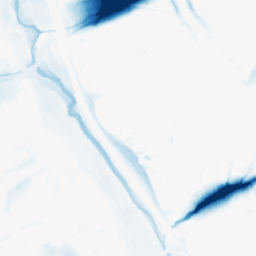
Category: morphological
Decomposition family: morphological_ellipse
Decomposition parameters: operation: closing
width: 50
height: 50
Upsampling method: regularized
Upsampling parameters: scale: 2
lambda_reg: 0.001
Upsampling scale: 2